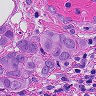
Metastatic tissue present: yes